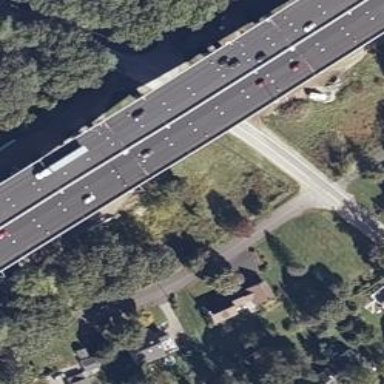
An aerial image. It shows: Asphalt bridge over motorway.